【题型】解答题　【知识点】立体几何　【难度】easy
在长方体 $ABCD-A_1B_1C_1D_1$ 中，$AB=AA_1=2$，$AD=1$，$E$ 为 $BB_1$ 中点.

(1) 求 $DE$ 与平面 $AD_1E$ 所成角的大小；

(2) 求 $A$，$C$ 两点在长方体 $ABCD-A_1B_1C_1D_1$ 所在外接球上的球面距离.
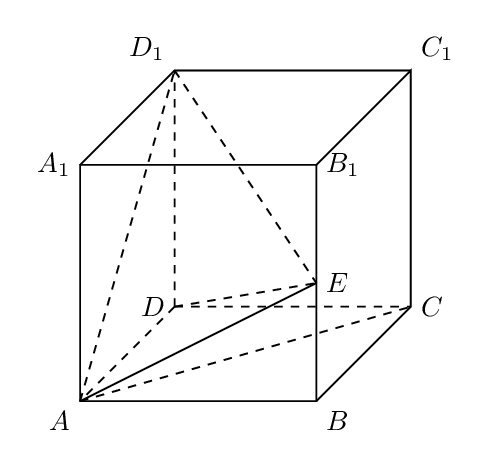
【解答】
【答案】(1) $\arcsin\frac{2\sqrt{14}}{21}$

(2) $\left(\pi-\arccos\frac{1}{9}\right)\cdot\frac{3}{2}$

【分析】(1) 利用等体积法 $V_{D-AD_1E}=V_{E-AD_1D}$，求得点 $D$ 到平面 $AD_1E$ 的距离，然后计算即可.

(2) 先计算该长方体的外接球的半径，然后使用余弦定理得到 $\cos\angle AOC$，并得到 $\angle AOC$，根据弧长公式计算即可.

【详解】(1) $S_{\triangle ADD_1}=\frac{1}{2}\times1\times2=1$，点 $E$ 到平面 $ADD_1$ 的距离为 2

$AE=DB=AD_1=\sqrt{1^2+2^2}=\sqrt{5}, D_1E=DE=\sqrt{DB^2+BE^2}=\sqrt{6}$

所以 $\triangle AD_1E$ 为等腰三角形，点 $A$ 到 $D_1E$ 的距离为 $\sqrt{AE^2-\left(\frac{D_1E}{2}\right)^2}=\frac{\sqrt{14}}{2}$

所以 $S_{\triangle AD_1E}=\frac{1}{2}\times D_1E\times\frac{\sqrt{14}}{2}=\frac{\sqrt{21}}{2}$，设点 $D$ 到平面 $AD_1E$ 的距离为 $h$

由 $V_{D-AD_1E}=V_{E-AD_1D}$，所以 $\frac{1}{3}\times S_{\triangle AD_1E}\times h=\frac{1}{3}\times S_{\triangle ADD_1}\times 2 \Rightarrow h=\frac{4\sqrt{21}}{21}$

又设 $DE$ 与平面 $AD_1E$ 所成角为 $\theta$，

所以 $\sin\theta=\frac{h}{DE}=\frac{2\sqrt{14}}{21}$，所以 $\theta=\arcsin\frac{2\sqrt{14}}{21}$

(2) 该长方体的外接球的球心为正方体的中心 $O$，

外接球的半径为 $R=\frac{\sqrt{1^2+2^2+2^2}}{2}=\frac{3}{2}$

$AC=\sqrt{1^2+2^2}=\sqrt{5}$，所以 $\cos\angle AOC=\frac{R^2+R^2-AC^2}{2R\cdot R}=-\frac{1}{9}$

所以 $\angle AOC=\pi-\arccos\frac{1}{9}$

所以所求结果为 $\left(\pi-\arccos\frac{1}{9}\right)\cdot\frac{3}{2}$